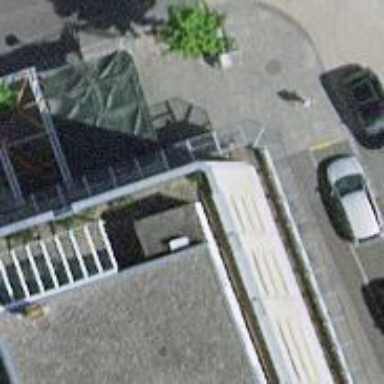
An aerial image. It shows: Surveillance object is present in the image.